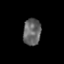
Tissue: prostate
Cell type: Epithelial cells
Senescence score: 0.3621
Nuclear area (px): 467
Mean DAPI intensity: 100.76